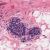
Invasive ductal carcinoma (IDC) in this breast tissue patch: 0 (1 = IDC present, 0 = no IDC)